Question: I want to plot stacked bar plot with ggplot2 and am having difficulty getting the colour mapping and stack order right. The following example has been developed from <URL> to achieve a non-zero y-axis origin, but as you can see it creates other problems. The colours don't map properly and the plot order is wrong. Grateful for any pointers on the best way to handle this. The desired output should scale colours as per the factor levels for 'rating', with colours in the order specified.
'''
require(ggplot2)
d = data.frame(grp = rep(c('A','B'), each = 4),
rating = rep(c('bad','poor','ok','good'), 2),
value = c(15,45,35,5,5,15,55,30), stringsAsFactors = F)
if(require(reshape2)) reshape2::dcast(d, grp ~ rating) # show structure
d$rating = ordered(d$rating, levels=c('bad','poor','ok','good'))
d$grp = ordered(d$grp, levels=c('B','A'))
# split datsets so we can plot 'negative' bars
d1 = subset(d, rating %in% c('ok','good'))
d2 = subset(d, rating %in% c('poor','bad'))
ggplot() +
geom_bar(data = d1, aes(x=grp, y=value, fill=rating), stat='identity', position='stack') +
geom_bar(data = d2, aes(x=grp, y=-value, fill=rating), stat='identity', position='stack') +
scale_fill_manual(values=c('red','pink','lightgreen','green')) +
geom_line(data=d1, aes(x=c(.5,2.5), y=c(0,0)), size=2, linetype='dashed') +
coord_flip()
'''

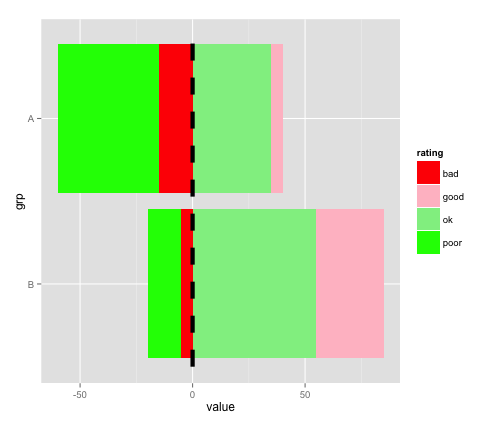
Answer: Perhaps a bit of reordering and using limits() will help:
'''
d2 <- d2[order(d2$rating, decreasing =T),]
ggplot() +
geom_bar(data = d1, aes(x=grp, y=value, fill=rating), stat='identity',
position='stack') +
geom_bar(data = d2, aes(x=grp, y=-value, fill=rating), stat='identity',
position='stack') +
scale_fill_manual(values=c('red','pink','lightgreen','green'),
limits=c("bad","poor","ok","good"))+
geom_line(data=d1, aes(x=c(.5,2.5), y=c(0,0)), size=2, linetype='dashed') +
coord_flip()
'''

For anyone who wishes to learn ggplot2, I strongly recommend getting the Winston Chang's <URL>.